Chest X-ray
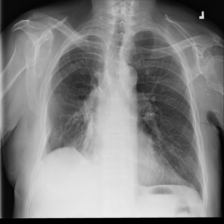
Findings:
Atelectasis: negative
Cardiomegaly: negative
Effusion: negative
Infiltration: negative
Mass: negative
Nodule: negative
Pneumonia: negative
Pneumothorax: negative
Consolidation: negative
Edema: negative
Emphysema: negative
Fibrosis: negative
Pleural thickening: negative
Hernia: negative